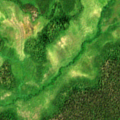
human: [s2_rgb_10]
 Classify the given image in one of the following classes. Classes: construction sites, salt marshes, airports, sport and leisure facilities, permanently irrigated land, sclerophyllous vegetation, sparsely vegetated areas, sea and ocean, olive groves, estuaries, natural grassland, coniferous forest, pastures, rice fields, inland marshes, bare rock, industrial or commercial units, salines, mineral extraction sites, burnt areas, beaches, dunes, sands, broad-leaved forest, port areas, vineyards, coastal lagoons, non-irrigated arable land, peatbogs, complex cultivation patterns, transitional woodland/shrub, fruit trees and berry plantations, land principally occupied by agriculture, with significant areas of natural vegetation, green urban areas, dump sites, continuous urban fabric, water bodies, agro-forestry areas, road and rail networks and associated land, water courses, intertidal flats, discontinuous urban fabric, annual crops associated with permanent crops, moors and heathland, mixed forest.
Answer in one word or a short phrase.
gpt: coniferous forest, mixed forest, peatbogs